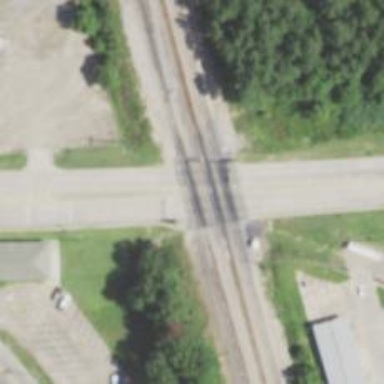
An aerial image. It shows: Railway level crossing.